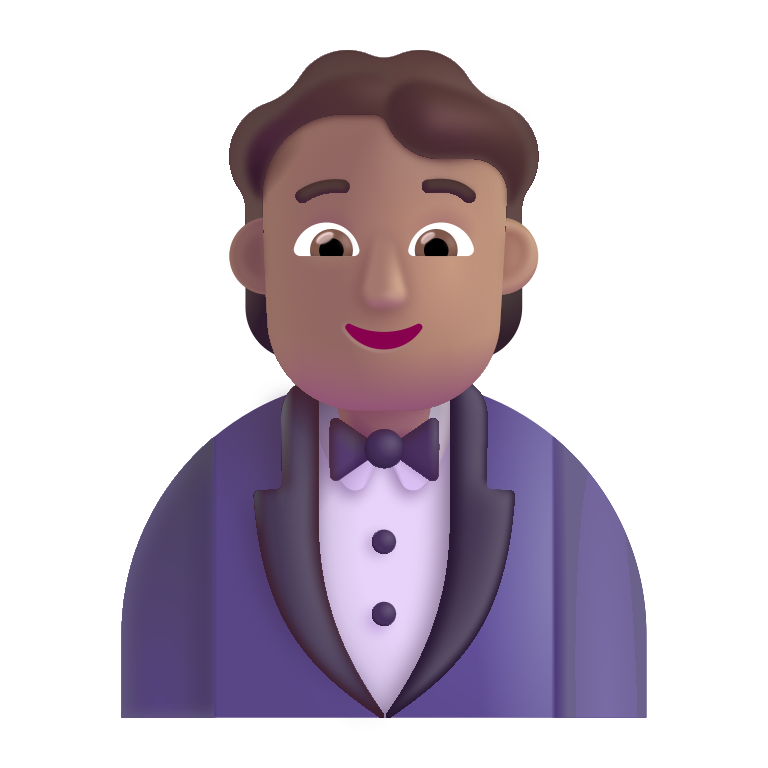
person in tuxedo color